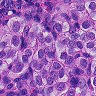
Metastatic tissue present: yes